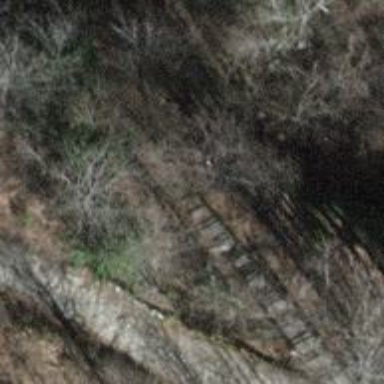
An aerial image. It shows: Steps with gravel surface.